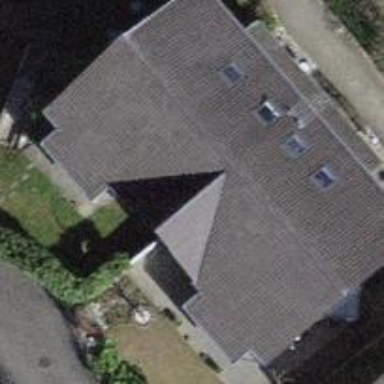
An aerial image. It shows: Semi-detached house.